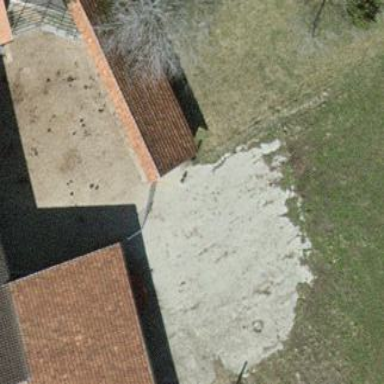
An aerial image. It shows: Stable.